Question: I intend to run a query onclick event on table row.
I have created a function in javascript and I can read the id of each row.
Now I wanted to be able to run a query with this id as a condition.
Can they help me please?
Realize my question?
Below I show my code.
-------------Javascript Function-----------------!
'''
<script>
function addRowHandlers() {
var table = document.getElementById("tableId");
var rows = table.getElementsByTagName("td");
for (i = 0; i < rows.length; i++) {
var currentRow = table.rows[i];
var createClickHandler =
function(row)
{
return function() {
var cell = row.getElementsByTagName("td")[1];
var id = cell.innerHTML;
alert("id:" + id);
};
};
currentRow.onclick = createClickHandler(currentRow);
}
}
window.onload = addRowHandlers();
</script>
'''
-----Query I intend to run-----------
'''
$result= mysql_query("select * from tasks where idTask = id");
while($row = mysql_fetch_array($result))
{
$image = $row['image'];
header("Content-type:image/jpeg");
echo $image;
}
'''

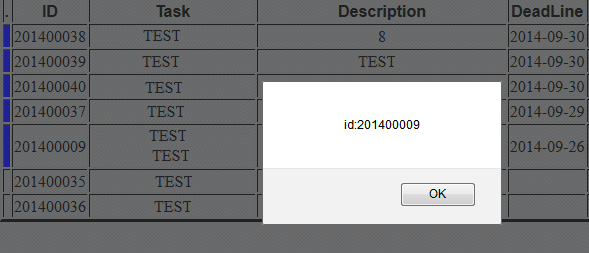
Answer: You need to use Ajax to send your 'id' to a seperate php file, and then return the data. I use the jQuery library, so this example uses <URL>'
javascript code
'''
<script src="//code.jquery.com/jquery-1.10.2.js"></script>
<script src="//code.jquery.com/ui/1.11.1/jquery-ui.js"></script>
<link rel="stylesheet" href="/resources/demos/style.css">
<script>
function addRowHandlers() {
var table = document.getElementById("tableId");
var rows = table.getElementsByTagName("td");
for (i = 0; i < rows.length; i++) {
var currentRow = table.rows[i];
var createClickHandler =
function(row)
{
return function() {
var cell = row.getElementsByTagName("td")[1];
var id = cell.innerHTML;
//use ajax to post id to ajax.php file
$.post( "ajax.php", { id:id }, function( data ) {
//add result to a div and create a modal/dialog popup similar to alert()
$('<div />').html('data').dialog();
});
};
};
currentRow.onclick = createClickHandler(currentRow);
}
}
window.onload = addRowHandlers();
</script>
'''
'ajax.php' (seperate file, randomly named 'ajax.php')
'''
$id = mysql_real_escape_string($_POST['id');
$result= mysql_query("select * from tasks where idTask = $id");
while($row = mysql_fetch_array($result))
{
$image = $row['image'];
header("Content-type:image/jpeg");
echo $image;
}
'''